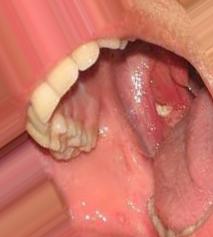
Condition: Mouth Ulcer